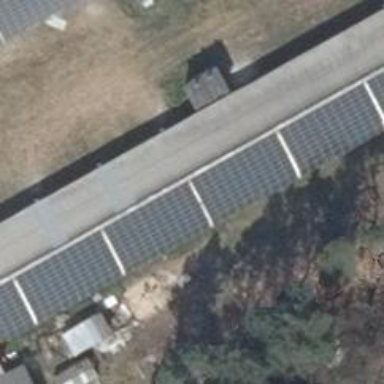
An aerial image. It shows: Solar photovoltaic panel generating electricity through small installation.